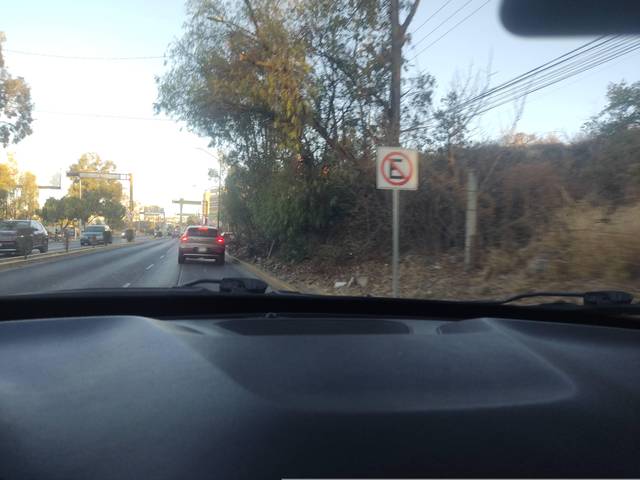
Region: Mexico
Coordinates: 21.168, -101.73